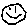
Label: smiley face